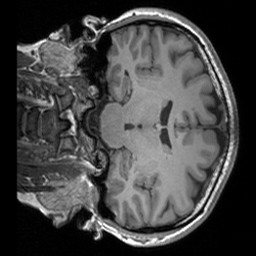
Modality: T1w
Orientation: coronal
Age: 27
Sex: female
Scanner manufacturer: siemens
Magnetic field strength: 3 T
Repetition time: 1.9 s
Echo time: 0.00252 s